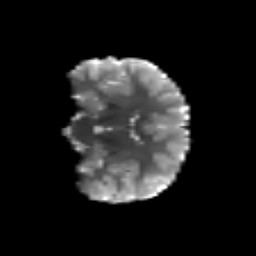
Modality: T2w
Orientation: coronal
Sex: male
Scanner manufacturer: siemens
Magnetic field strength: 3 T
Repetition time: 5 s
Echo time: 0.071 s